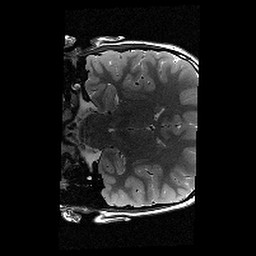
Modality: T2w
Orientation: coronal
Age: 11
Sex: female
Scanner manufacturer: siemens
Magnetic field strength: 3 T
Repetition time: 9.23 s
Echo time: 0.067 s